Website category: university
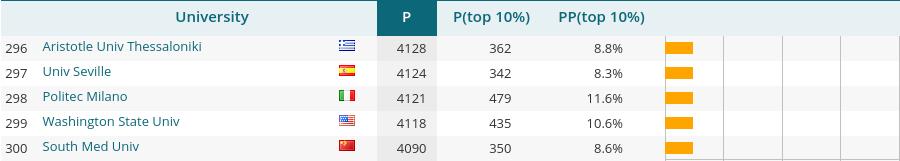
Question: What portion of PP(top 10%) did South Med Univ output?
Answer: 8.6%

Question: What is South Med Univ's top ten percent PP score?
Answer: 8.6%

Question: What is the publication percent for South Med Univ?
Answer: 8.6%

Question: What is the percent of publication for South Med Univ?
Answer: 8.6%

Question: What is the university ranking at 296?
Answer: Aristotle Univ Thessaloniki

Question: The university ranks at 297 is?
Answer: Univ Seville

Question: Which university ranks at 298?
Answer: Politec Milano

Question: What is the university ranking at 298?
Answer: Politec Milano

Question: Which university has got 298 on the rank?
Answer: Politec Milano

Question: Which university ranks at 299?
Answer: Washington State Univ

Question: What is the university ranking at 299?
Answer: Washington State Univ

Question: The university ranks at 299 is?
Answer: Washington State Univ

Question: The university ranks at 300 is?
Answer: South Med Univ

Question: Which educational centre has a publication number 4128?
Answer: Aristotle Univ Thessaloniki

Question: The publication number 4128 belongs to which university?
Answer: Aristotle Univ Thessaloniki

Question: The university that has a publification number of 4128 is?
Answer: Aristotle Univ Thessaloniki

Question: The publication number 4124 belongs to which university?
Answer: Univ Seville

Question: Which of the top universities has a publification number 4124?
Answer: Univ Seville

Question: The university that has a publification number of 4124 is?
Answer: Univ Seville

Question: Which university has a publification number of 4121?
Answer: Politec Milano

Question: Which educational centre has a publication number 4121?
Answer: Politec Milano

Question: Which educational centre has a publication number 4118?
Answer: Washington State Univ

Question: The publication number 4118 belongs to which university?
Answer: Washington State Univ

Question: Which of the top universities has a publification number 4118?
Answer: Washington State Univ

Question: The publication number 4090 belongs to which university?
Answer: South Med Univ

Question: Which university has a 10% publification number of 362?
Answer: Aristotle Univ Thessaloniki

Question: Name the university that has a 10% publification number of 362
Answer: Aristotle Univ Thessaloniki

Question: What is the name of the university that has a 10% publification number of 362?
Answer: Aristotle Univ Thessaloniki

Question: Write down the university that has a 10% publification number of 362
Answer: Aristotle Univ Thessaloniki

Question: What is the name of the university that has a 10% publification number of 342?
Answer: Univ Seville

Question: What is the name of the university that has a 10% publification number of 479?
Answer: Politec Milano

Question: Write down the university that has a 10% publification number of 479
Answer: Politec Milano

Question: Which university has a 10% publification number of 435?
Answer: Washington State Univ

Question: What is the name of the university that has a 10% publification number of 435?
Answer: Washington State Univ

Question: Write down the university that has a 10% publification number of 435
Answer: Washington State Univ

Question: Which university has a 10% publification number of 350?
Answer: South Med Univ

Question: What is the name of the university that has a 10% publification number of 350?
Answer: South Med Univ